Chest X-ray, PA view. Patient: 50 years old, sex F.
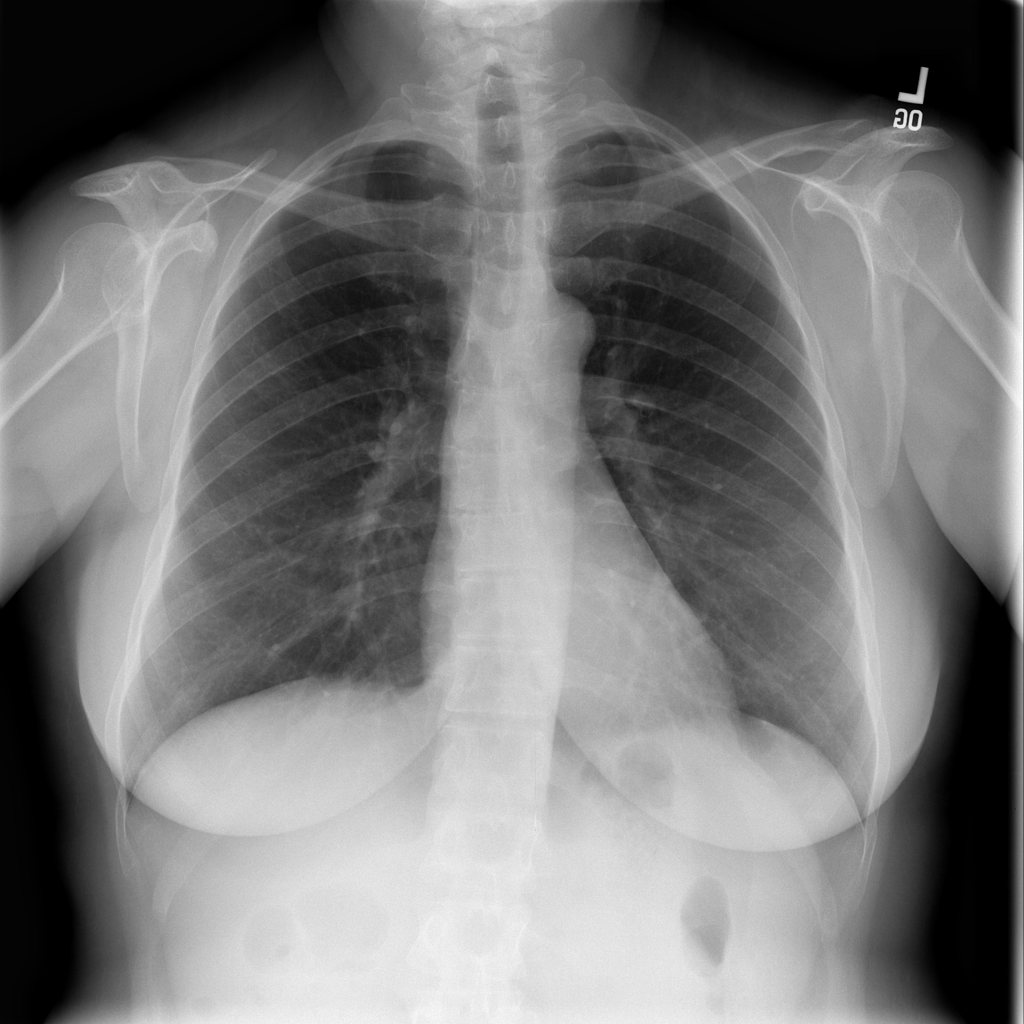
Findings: Infiltration